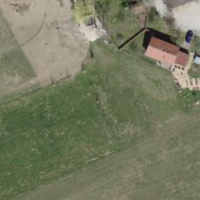
EUNIS habitat code: 25
Species observed at this site:
Lapsana communis